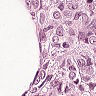
Metastatic tissue present: yes